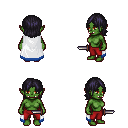
a pixel art fantasy rpg character, female body template, orc, green skin, white trimmed cape, red pants, raven long bangs hairstyle, dagger, four views (front, back, left, right), 2x2 character sprite sheet, small pixel art, hard edges, no anti-aliasing